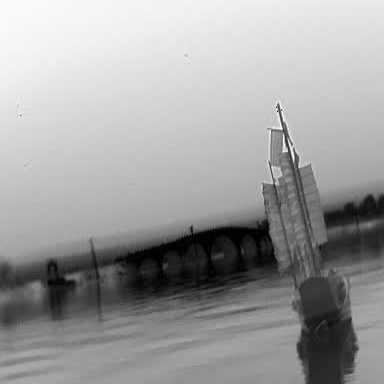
There is a sailboat in the infrared image.